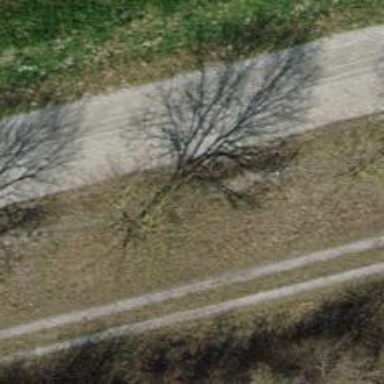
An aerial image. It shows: Beautiful avenue of deciduous trees.